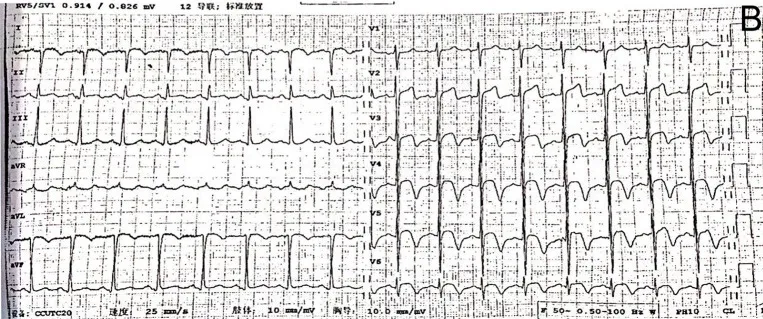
(B) Electrocardiography on admission showing the waves of ST-segment elevation in leads I, II, aVF, and V2-V6.
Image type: electrography (ekg)